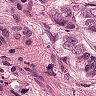
Metastatic tissue present: yes